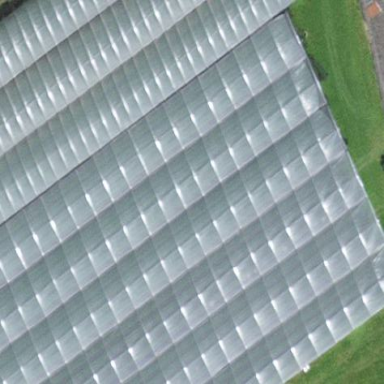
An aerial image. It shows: Greenhouse.